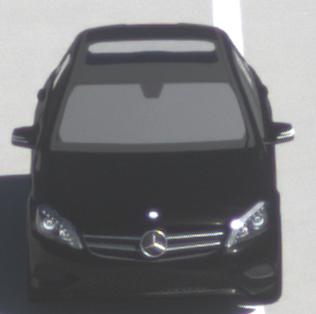
Make: Mercedes-Benz
Model: A 180
Detailed model: A-Class (176)
Model produced from: 2012/09
Model produced until: 2015/07
Doors: 5
Color: black
Road condition: dry road
Daytime: midday
Contrast: high contrast